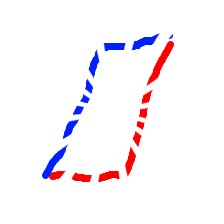
Shape: parallelogram